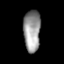
Tissue: prostate
Cell type: Epithelial cells
Senescence score: 0.3507
Nuclear area (px): 696
Mean DAPI intensity: 150.611